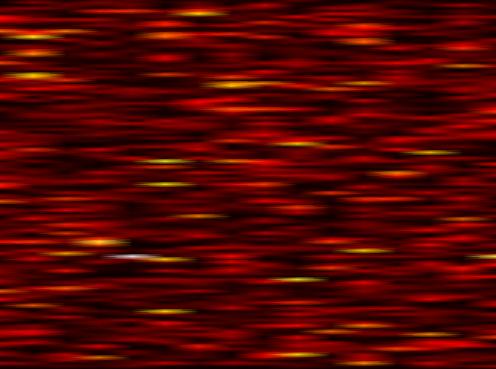
Label: FOFDM